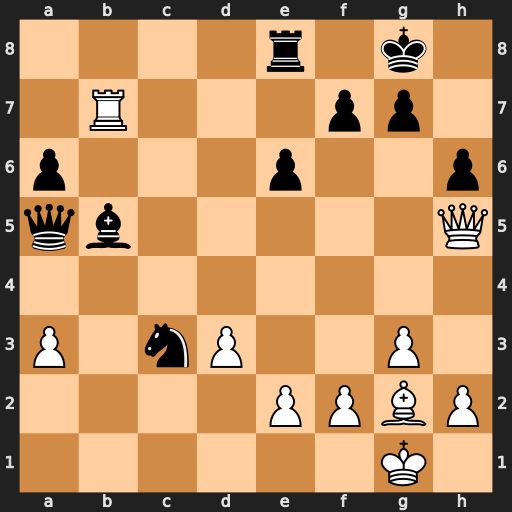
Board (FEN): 4r1k1/1R3pp1/p3p2p/qb5Q/8/P1nP2P1/4PPBP/6K1
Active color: w
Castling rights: -
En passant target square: -
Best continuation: Qxf7+ Kh8 Qxg7#